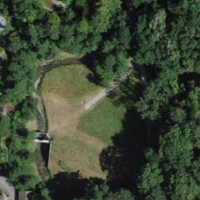
EUNIS habitat code: 53
Species observed at this site:
Aglais urticae
Cornus sanguinea
Corylus avellana